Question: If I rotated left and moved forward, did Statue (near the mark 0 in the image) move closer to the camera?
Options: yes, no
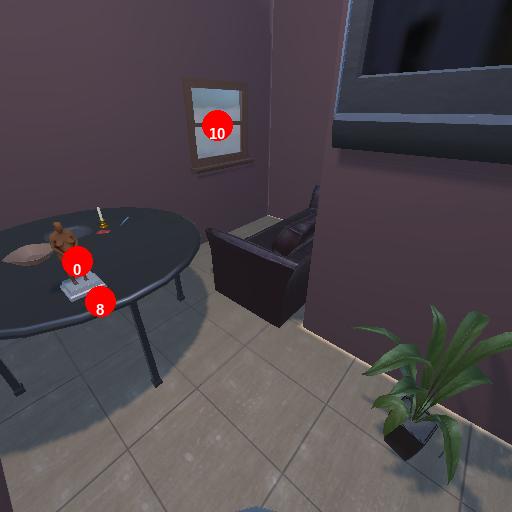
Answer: yes